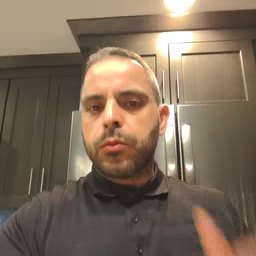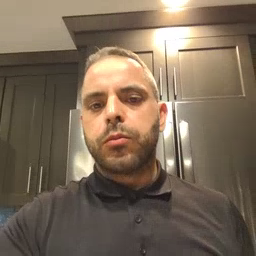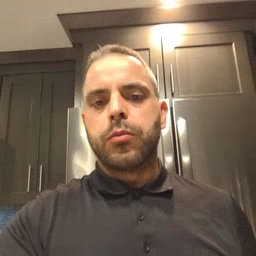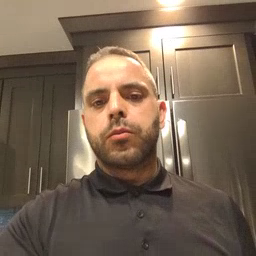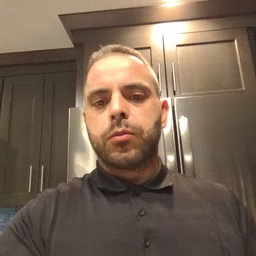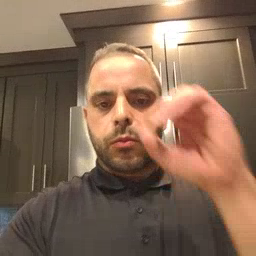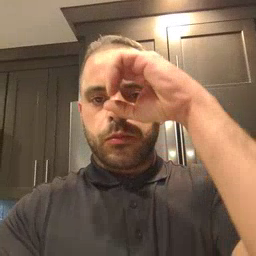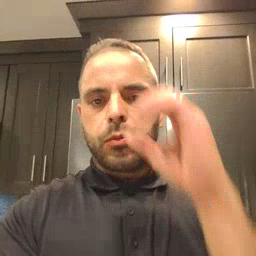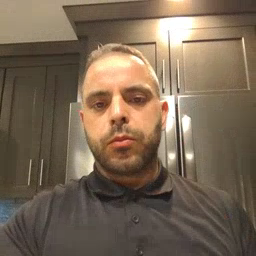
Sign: owl